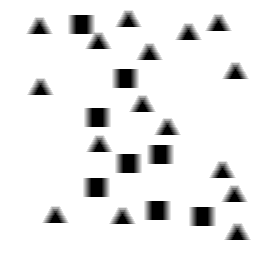
Squares: 8
Triangles: 16
Stars: 0
Total shapes: 24